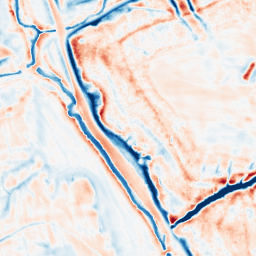
Category: edge_preserving
Decomposition family: bilateral
Decomposition parameters: d: 21
sigma_color: 150
sigma_space: 75
Upsampling method: bilinear
Upsampling parameters: scale: 4
Upsampling scale: 4